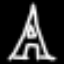
Label: The Eiffel Tower